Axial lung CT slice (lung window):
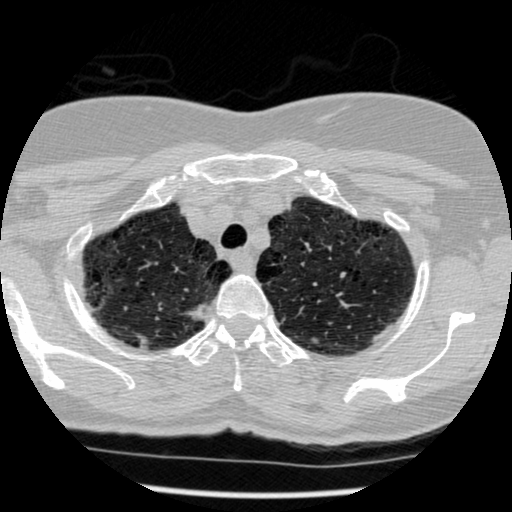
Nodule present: yes
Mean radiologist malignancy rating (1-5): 2